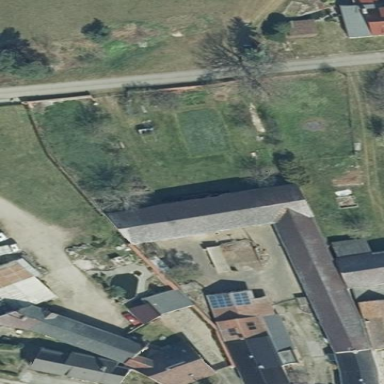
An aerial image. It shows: Barn with gabled roof.